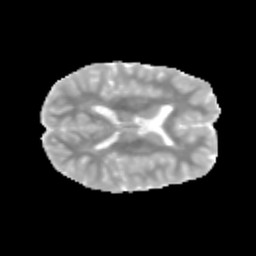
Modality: MD
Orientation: axial
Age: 11
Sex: male
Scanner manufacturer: siemens
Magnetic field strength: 3 T
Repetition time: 3.8 s
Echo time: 0.07 s